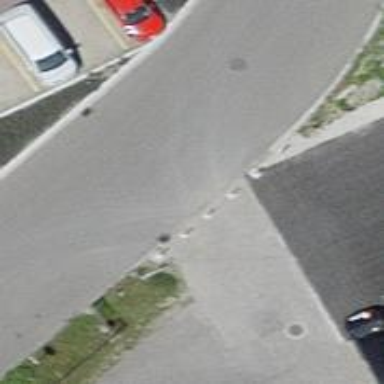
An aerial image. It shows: Bollard barrier.